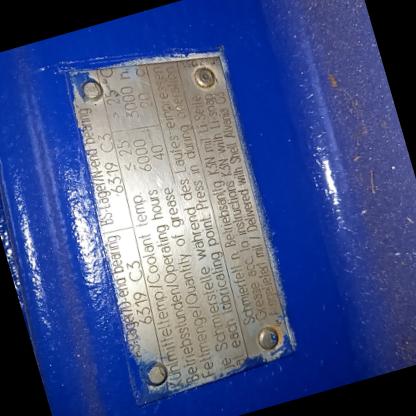
Klasa: tabliczka-znamionowa